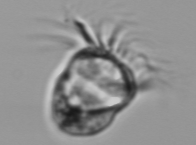
Label: Leegaardiella_ovalis